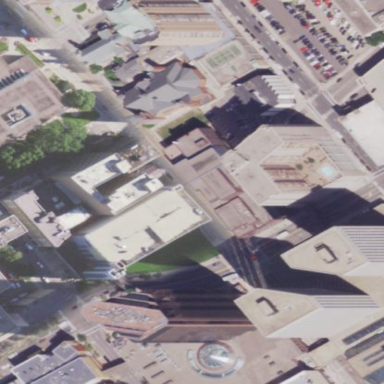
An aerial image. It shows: Building.